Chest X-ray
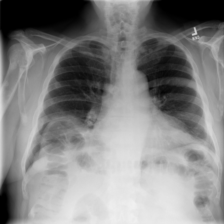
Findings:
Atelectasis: negative
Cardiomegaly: negative
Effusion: negative
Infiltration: negative
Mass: negative
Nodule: negative
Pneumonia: negative
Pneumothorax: negative
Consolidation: positive
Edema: negative
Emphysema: negative
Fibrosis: negative
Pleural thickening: negative
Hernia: positive